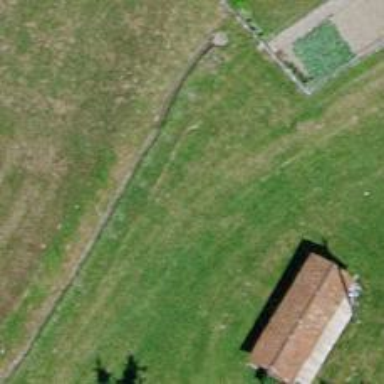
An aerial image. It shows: Path covered in grass.